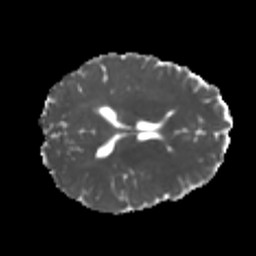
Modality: MD
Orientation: axial
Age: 24
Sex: female
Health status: healthy
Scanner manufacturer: philips
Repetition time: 7.386 s
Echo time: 0.08599 s